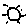
Label: sun